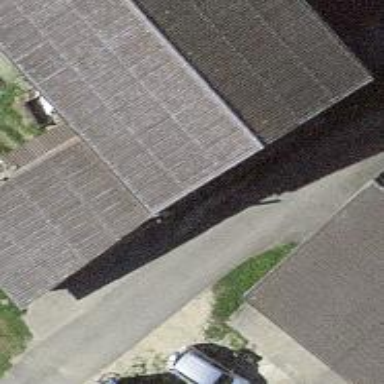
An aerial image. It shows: Garage building.